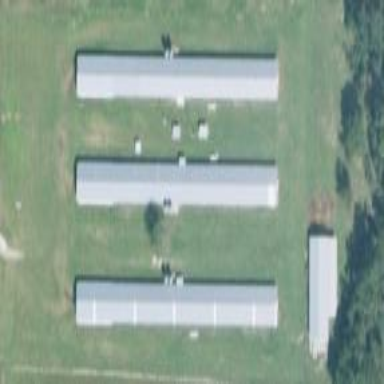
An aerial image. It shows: Poultry farmyard.